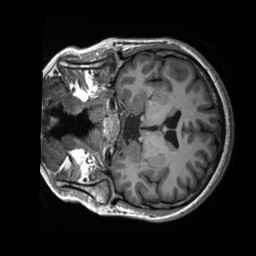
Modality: T1w
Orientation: coronal
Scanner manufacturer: siemens
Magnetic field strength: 3 T
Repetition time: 2.3 s
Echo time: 0.00232 s